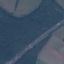
Land use / land cover class: Highway